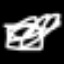
Label: square